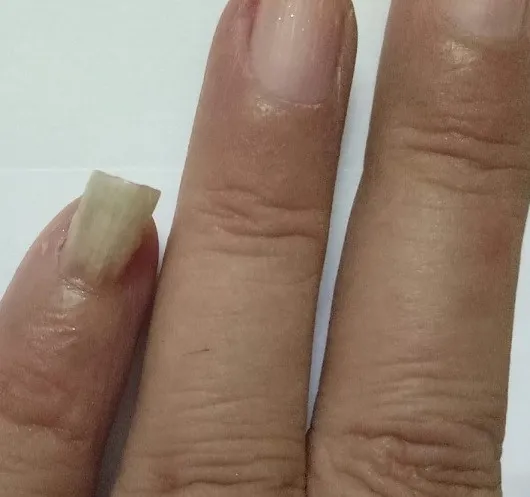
Lesion at the time of presentation.
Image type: medical_photograph (skin_photograph)